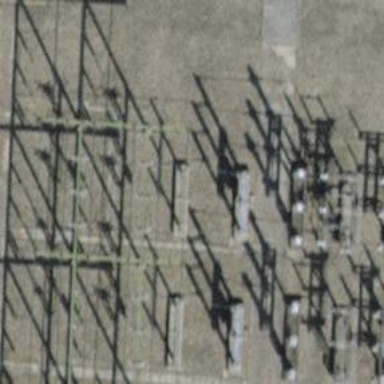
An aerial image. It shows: Power line with 3 cables. It is situated in bay.